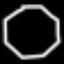
Label: octagon